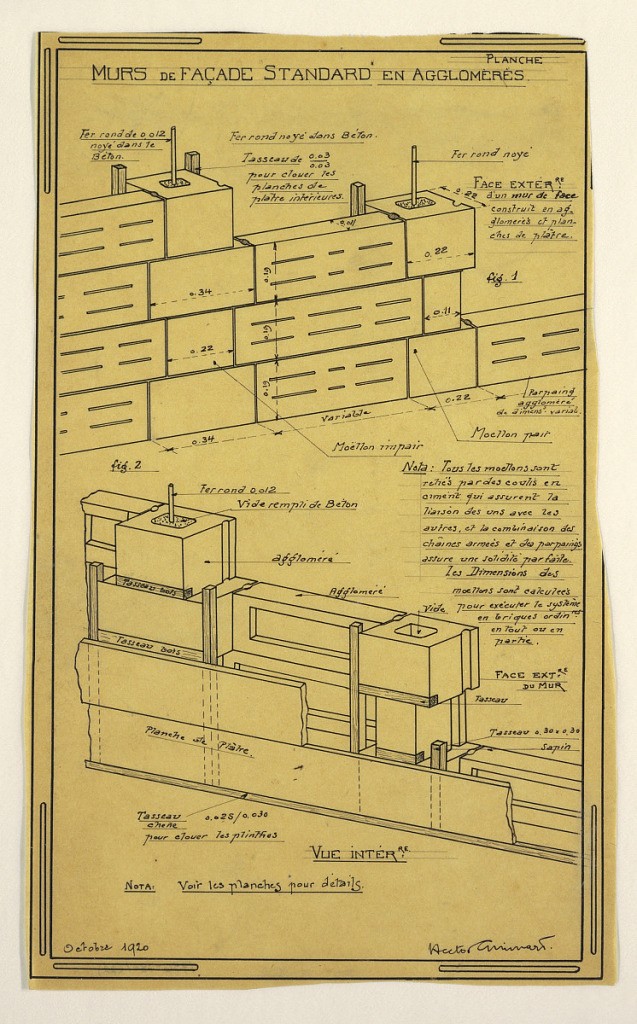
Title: Plate Illustrating Standard Concrete Block Façade Walls (“Murs de Façade ‘Standard’ en Agglomérés”)
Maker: Hector Guimard, French, 1867–1942
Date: October 1920
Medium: Pen and black ink, graphite on tracing paper
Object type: Drawing
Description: Design for a mass-operational house by Guimard, detailing the facade walls.